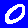
Digit: 0